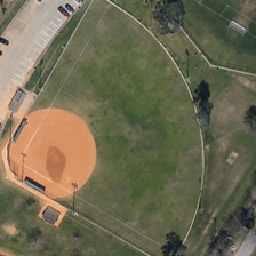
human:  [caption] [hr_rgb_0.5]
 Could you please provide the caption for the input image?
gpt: the brown round circle in the baseball field next to the parking lot .

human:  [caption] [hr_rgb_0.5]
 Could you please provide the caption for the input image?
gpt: the baseballfield alongside a road has several trees on its edge .

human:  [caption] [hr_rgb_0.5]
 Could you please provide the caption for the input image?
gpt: the baseball field is adjacent to a parking lot .

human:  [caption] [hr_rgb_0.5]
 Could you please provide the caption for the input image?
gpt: the fan shaped baseball field which a khaki circular infield is next to a road .

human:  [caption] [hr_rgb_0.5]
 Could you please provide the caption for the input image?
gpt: several green trees and a small parking lot with some cars are near a baseball field .